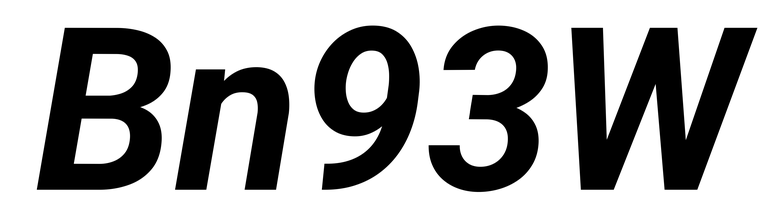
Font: Roboto-Italic_Bold_Italic